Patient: sex F, age 26
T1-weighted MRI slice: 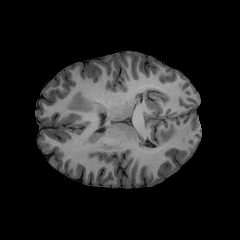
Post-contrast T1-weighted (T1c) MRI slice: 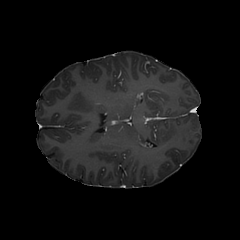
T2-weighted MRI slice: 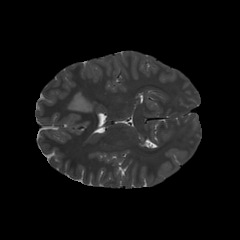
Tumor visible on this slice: yes
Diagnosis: Astrocytoma, IDH-mutant
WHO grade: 3